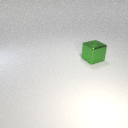
large green metal cube